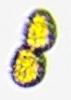
Label: Margalefidinium